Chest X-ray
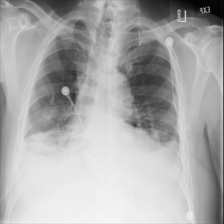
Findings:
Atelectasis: positive
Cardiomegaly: negative
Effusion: positive
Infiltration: negative
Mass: negative
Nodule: negative
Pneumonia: negative
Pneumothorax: negative
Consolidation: positive
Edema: negative
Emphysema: negative
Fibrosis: negative
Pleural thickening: negative
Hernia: negative